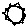
Label: sun